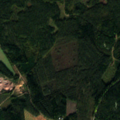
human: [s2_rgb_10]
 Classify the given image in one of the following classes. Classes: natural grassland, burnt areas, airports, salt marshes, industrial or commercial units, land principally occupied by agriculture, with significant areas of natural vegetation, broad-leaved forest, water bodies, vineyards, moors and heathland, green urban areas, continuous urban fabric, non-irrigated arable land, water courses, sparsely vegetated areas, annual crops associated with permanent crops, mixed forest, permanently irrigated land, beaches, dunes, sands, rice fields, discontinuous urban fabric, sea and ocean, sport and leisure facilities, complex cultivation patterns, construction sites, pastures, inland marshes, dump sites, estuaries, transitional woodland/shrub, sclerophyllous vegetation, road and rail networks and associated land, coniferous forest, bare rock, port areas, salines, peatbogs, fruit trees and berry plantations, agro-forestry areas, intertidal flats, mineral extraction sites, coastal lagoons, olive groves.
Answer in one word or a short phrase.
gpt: non-irrigated arable land, coniferous forest, transitional woodland/shrub